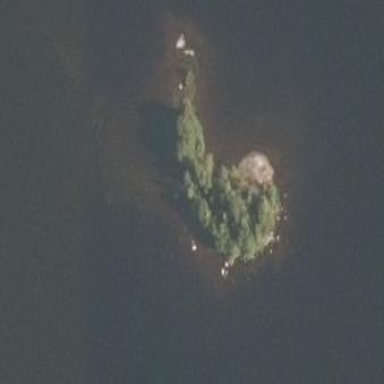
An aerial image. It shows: Image showing island.